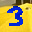
Label: 3